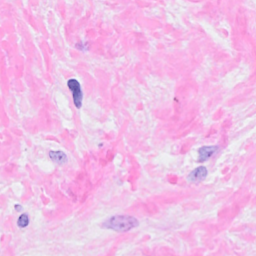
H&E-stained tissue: Breast